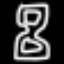
Label: hourglass